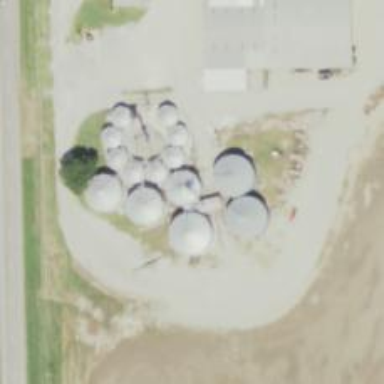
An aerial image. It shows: Silo.